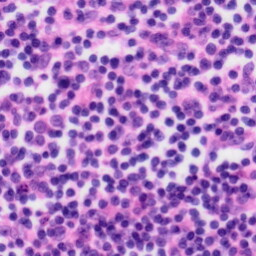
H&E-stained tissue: Tonsil